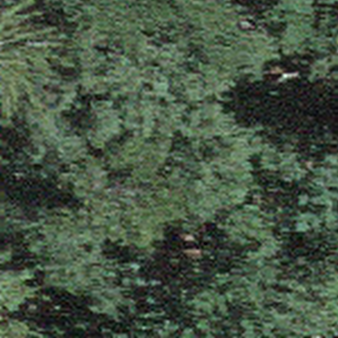
Label: other